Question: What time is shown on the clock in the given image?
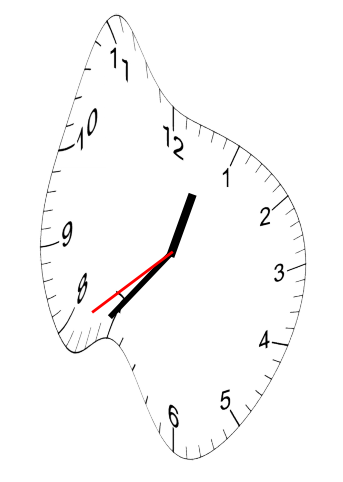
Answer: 12:36:39